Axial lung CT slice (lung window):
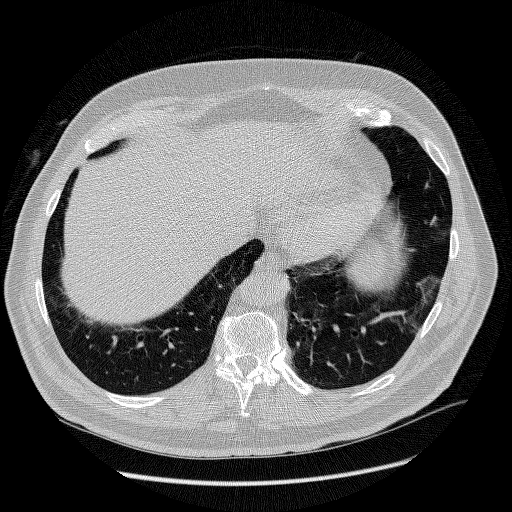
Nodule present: no